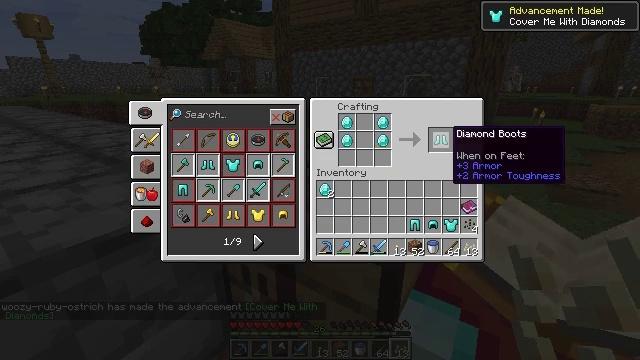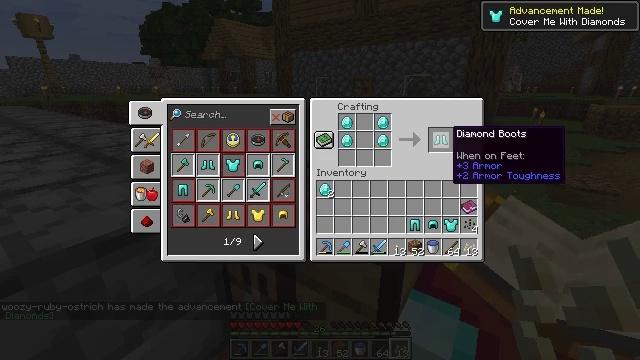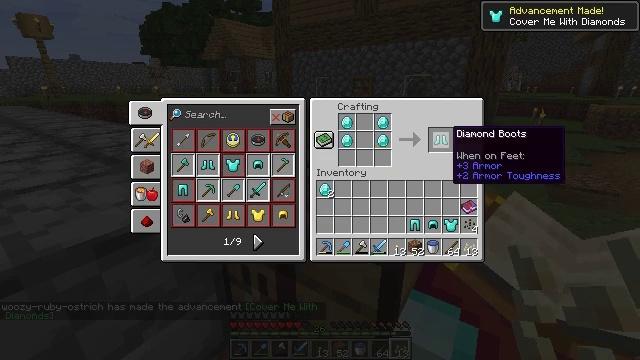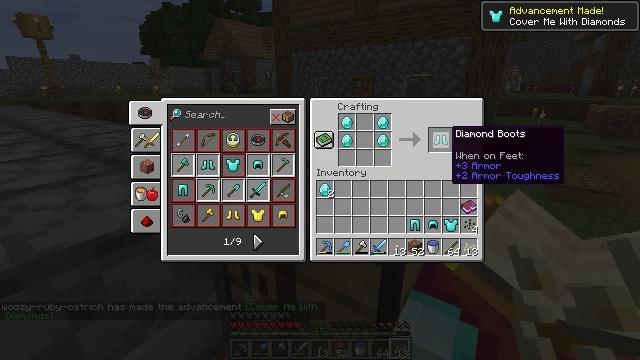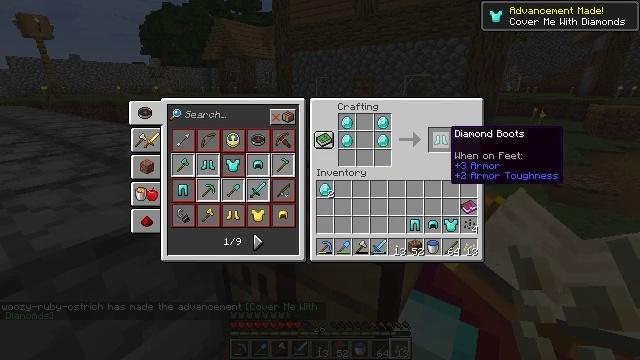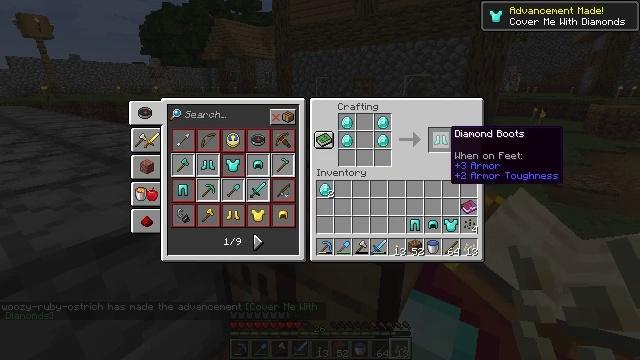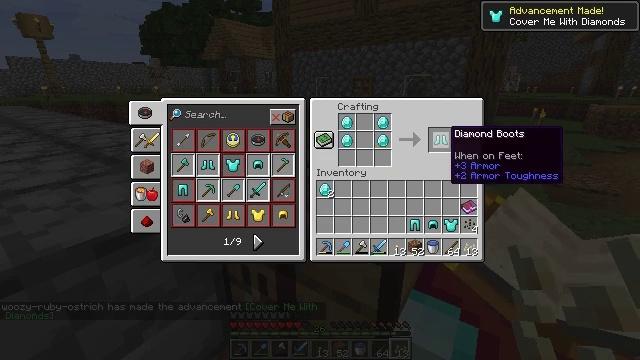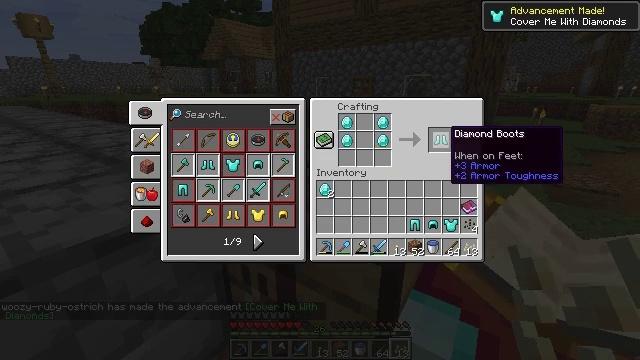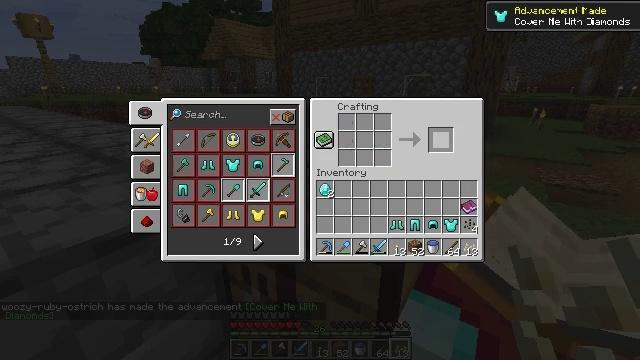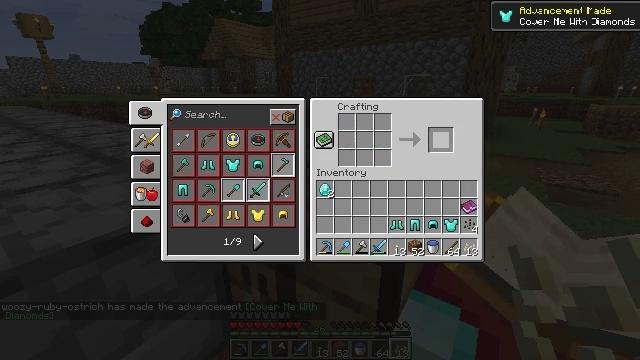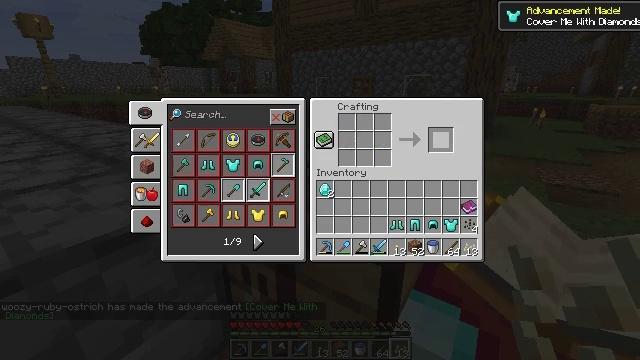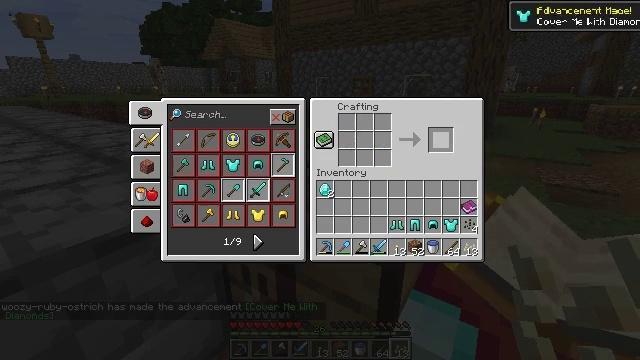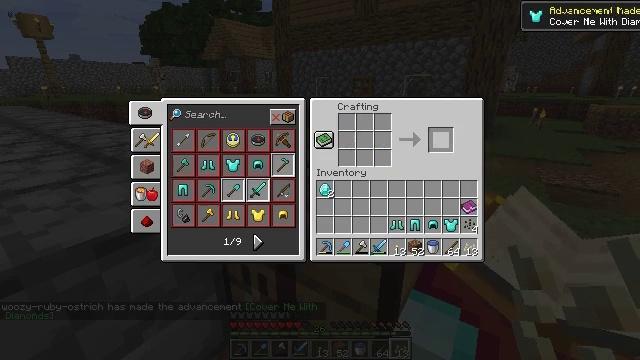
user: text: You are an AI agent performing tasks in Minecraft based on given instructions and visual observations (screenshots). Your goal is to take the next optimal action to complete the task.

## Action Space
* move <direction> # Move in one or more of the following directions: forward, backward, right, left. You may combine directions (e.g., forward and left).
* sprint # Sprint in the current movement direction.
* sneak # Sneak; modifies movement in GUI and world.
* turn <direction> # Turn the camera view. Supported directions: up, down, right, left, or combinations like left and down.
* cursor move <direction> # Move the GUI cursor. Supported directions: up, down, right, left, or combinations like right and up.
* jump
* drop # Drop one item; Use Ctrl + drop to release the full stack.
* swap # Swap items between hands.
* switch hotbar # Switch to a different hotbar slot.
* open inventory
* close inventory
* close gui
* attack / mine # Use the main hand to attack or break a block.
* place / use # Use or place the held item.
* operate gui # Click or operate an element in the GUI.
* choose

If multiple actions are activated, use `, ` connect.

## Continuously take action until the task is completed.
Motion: motion action
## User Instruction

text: Use the crafting table to make diamond boots.
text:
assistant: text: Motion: sneak
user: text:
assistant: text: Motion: sneak
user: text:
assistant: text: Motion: sneak
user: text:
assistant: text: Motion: sneak
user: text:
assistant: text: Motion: sneak
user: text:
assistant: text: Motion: sneak
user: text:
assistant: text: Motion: sneak
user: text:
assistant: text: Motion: sneak, operate gui
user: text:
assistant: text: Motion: sneak, operate gui
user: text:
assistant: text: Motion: sneak, operate gui
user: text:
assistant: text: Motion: sneak
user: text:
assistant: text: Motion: sneak
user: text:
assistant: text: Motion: sneak